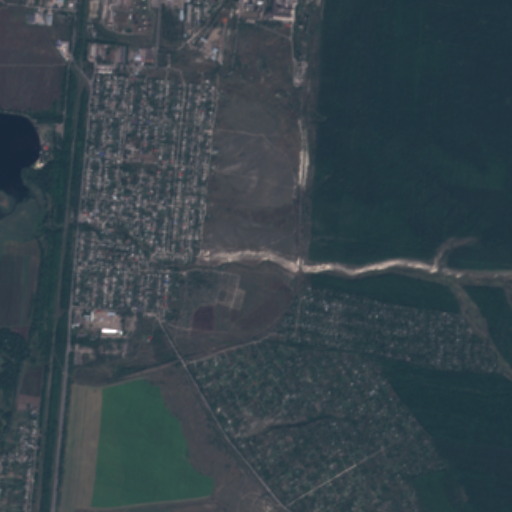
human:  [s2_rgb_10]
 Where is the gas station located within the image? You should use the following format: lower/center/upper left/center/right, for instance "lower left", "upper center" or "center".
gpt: The gas station is located in the upper left of the image.
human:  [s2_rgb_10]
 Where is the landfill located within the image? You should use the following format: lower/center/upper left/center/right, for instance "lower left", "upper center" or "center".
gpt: The landfill is located in the upper center of the image.
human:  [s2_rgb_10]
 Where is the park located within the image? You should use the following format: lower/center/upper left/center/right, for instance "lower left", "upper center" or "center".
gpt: The park is located in the center of the image.
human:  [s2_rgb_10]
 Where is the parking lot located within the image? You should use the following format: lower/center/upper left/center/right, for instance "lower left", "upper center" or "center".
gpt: The parking lot is located in the upper left of the image.
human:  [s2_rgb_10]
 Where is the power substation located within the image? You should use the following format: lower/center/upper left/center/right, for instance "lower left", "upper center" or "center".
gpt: The power substation is located in the upper left of the image.
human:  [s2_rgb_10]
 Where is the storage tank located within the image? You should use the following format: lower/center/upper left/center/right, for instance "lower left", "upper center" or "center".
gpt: The storage tank is located in the upper center of the image.
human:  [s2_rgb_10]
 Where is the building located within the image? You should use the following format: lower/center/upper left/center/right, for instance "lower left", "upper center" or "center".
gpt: There is no building in the image.